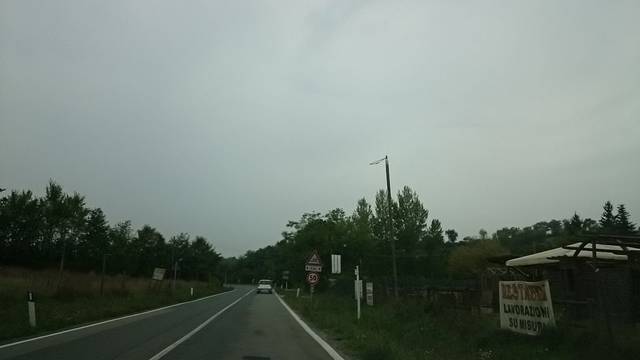
Region: Italy
Coordinates: 43.595, 11.539